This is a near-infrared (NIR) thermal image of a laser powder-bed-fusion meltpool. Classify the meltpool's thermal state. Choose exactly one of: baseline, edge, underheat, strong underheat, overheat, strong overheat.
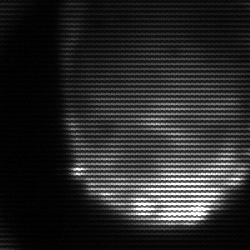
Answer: edge